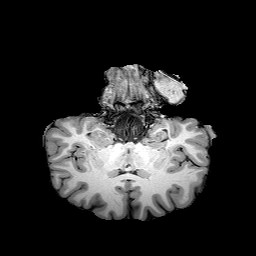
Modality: T1w
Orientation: sagittal
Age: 26
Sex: female
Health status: healthy